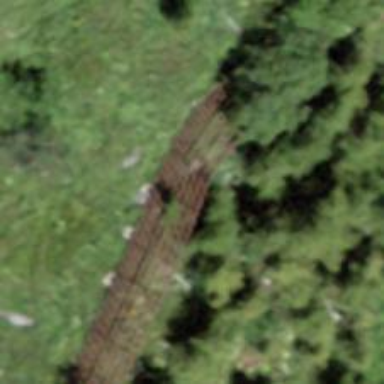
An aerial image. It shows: Structure built for avalanche protection.